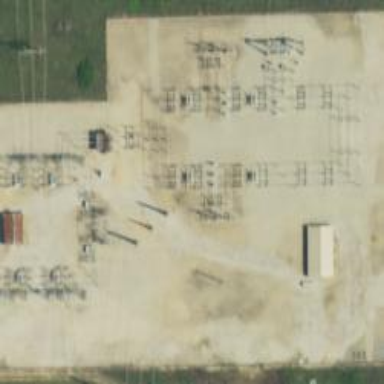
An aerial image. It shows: Switch used for power control.